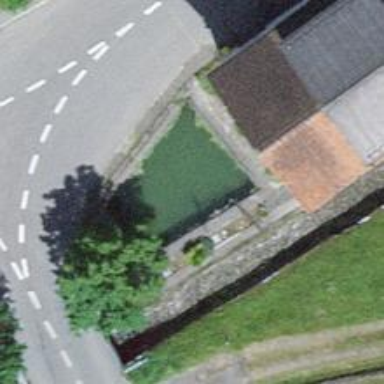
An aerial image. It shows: Pond with natural water.